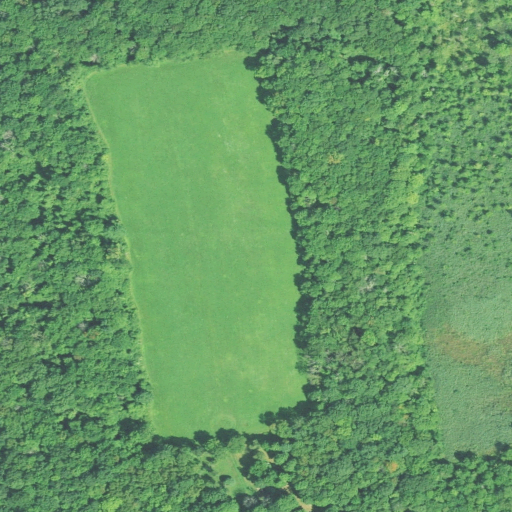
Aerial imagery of mountain in Connecticut named Poor House Hill containing deciduous forest, pasture, and woody wetlands